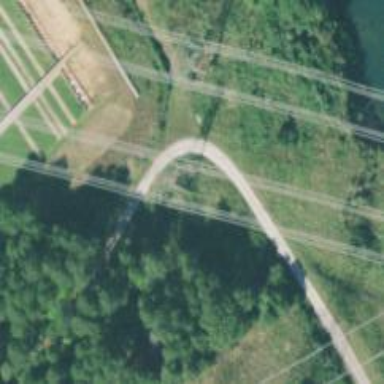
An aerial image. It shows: Lattice structure tower.